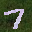
Label: 7